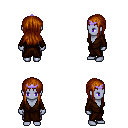
a pixel art fantasy rpg character, female body template, dark elf, purple skin, brown robe, metal pants, brunette unkempt hairstyle, purple tiara, four views (front, back, left, right), 2x2 character sprite sheet, small pixel art, hard edges, no anti-aliasing